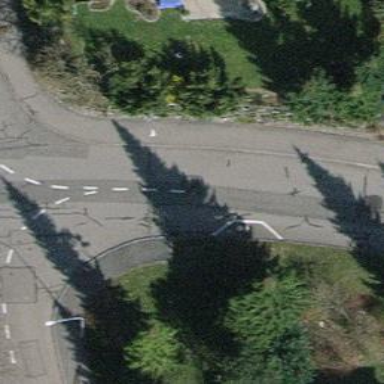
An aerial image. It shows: Unmarked crossing on footway.